Interaction volume radius: 5 \u00c5
Interaction volume height: 20 \u00c5
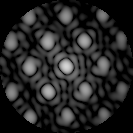
Disorder parameter: 0.1819